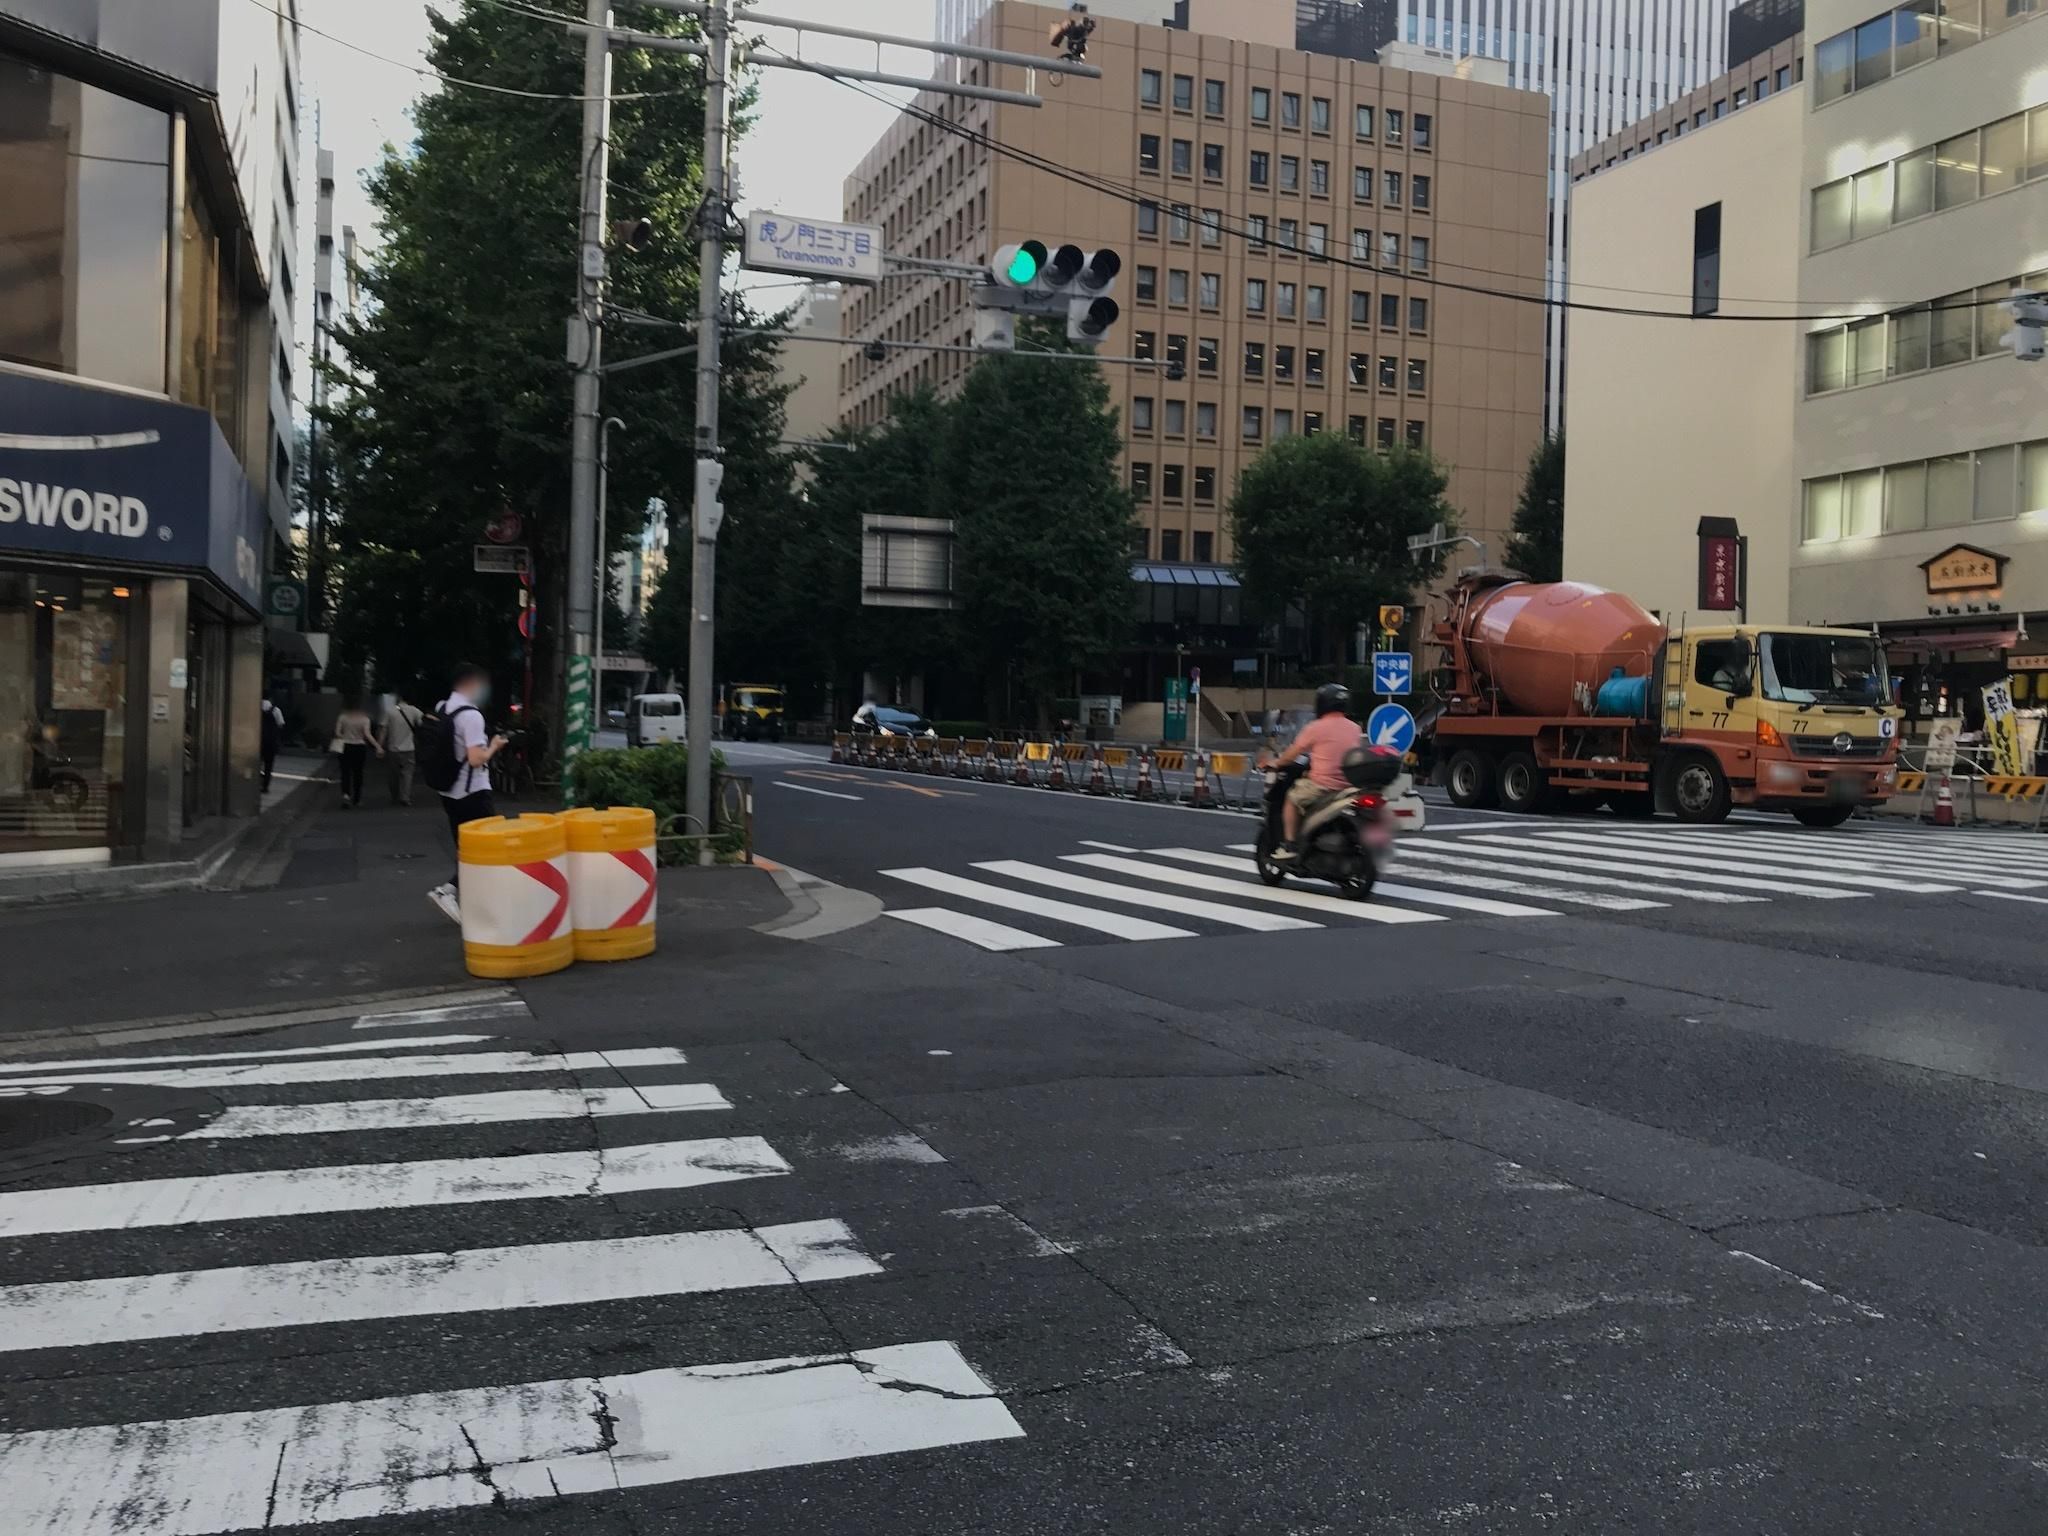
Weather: clear
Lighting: day
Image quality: good
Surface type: walking surface
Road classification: footway
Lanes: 2
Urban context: urban centre
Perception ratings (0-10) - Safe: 1.73, Lively: 4.79, Beautiful: 5.45, Boring: 2.66, Depressing: 4.76, Wealthy: 3.54